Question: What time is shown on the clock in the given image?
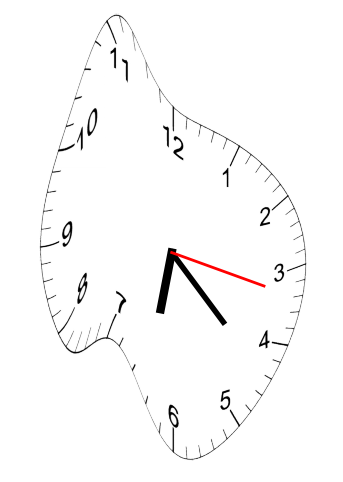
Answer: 06:22:17